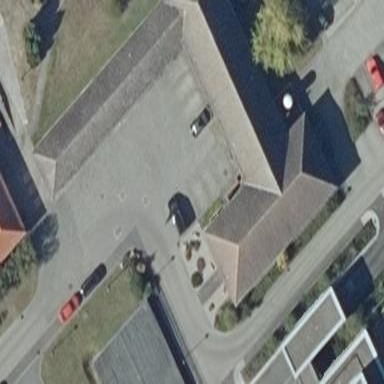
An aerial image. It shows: Hospital building.